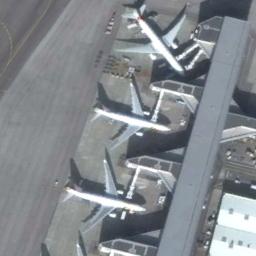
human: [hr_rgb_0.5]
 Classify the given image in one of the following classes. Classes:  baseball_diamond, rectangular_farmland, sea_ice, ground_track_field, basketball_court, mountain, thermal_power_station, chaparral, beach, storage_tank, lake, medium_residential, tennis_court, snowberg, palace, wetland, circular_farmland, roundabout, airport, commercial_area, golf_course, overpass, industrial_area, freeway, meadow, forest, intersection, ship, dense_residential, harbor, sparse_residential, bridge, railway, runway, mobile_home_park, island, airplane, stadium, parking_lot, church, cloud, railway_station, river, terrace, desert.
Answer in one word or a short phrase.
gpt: airplane